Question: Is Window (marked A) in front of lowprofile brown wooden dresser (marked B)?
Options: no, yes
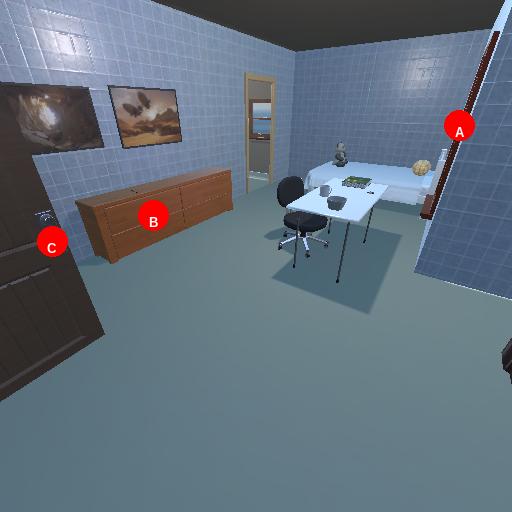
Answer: no